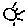
Label: sun